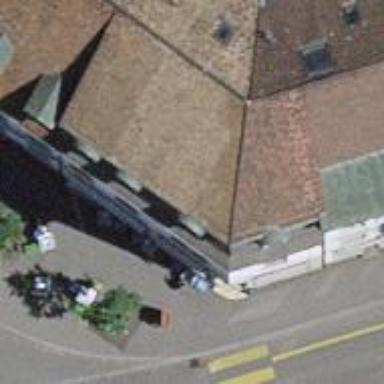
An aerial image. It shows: Bakery.